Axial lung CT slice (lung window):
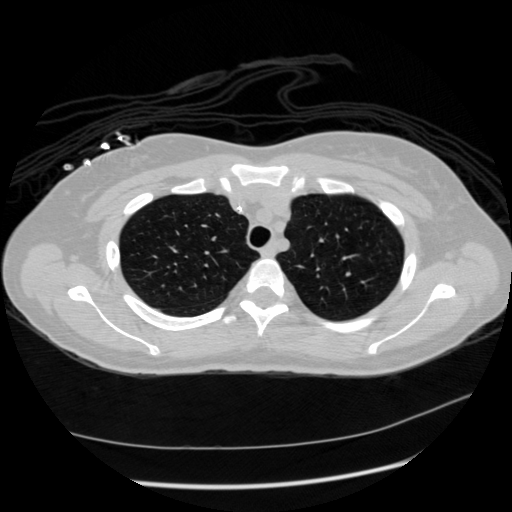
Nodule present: no